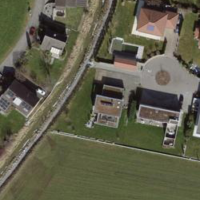
EUNIS habitat code: 52
Species observed at this site:
Alnus glutinosa